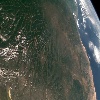
Label: land